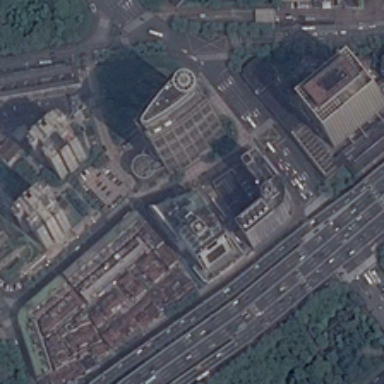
Many buildings and green trees are in two sides of four parallel roads in a commercial area .